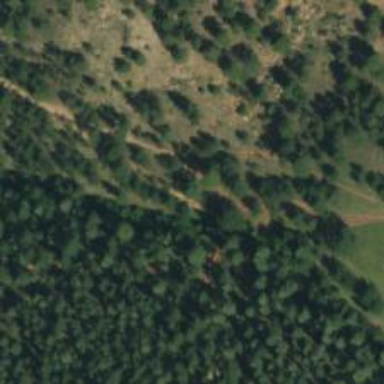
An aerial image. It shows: Path.